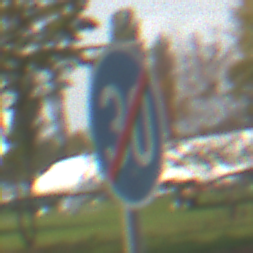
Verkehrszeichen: EndeMindestgeschwindigkeit
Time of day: MorningAfternoon
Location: Outdoor (Suburban)
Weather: PartlyCloudy
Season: NotSpecified
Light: Natural